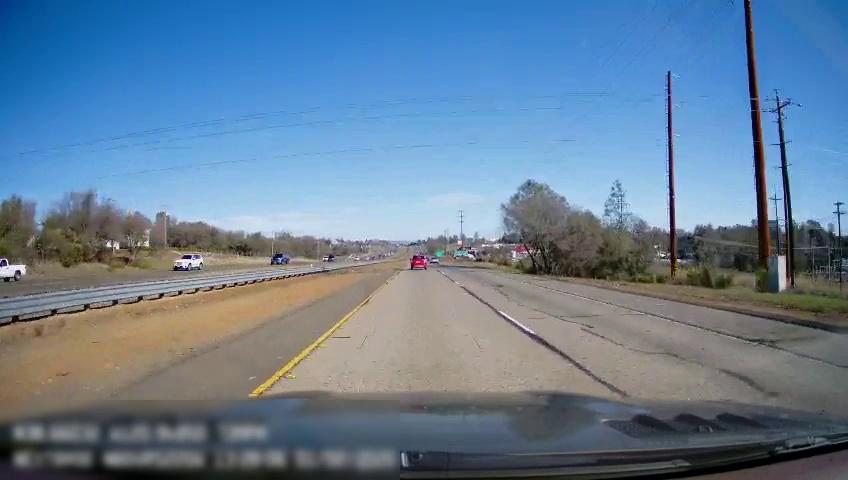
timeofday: Day
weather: Sunny
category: Drivable Space
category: Drivable Space
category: Vehicles | SUV
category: Vehicles | Car
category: Vehicles | Truck
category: Vehicles | SUV
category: Vehicles | Truck
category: Vehicles | SUV
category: Lanes | Current Lane
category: Lanes | Current Lane
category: Lanes | Alternate Lane